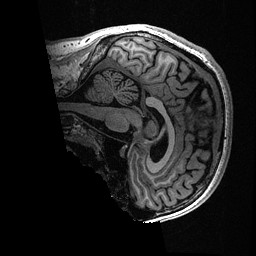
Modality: T1w
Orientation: sagittal
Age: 37
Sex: male
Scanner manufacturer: ge
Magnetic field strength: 3 T
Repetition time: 0.006952 s
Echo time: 0.00292 s